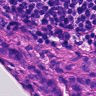
Metastatic tissue present: yes